Question: I'm trying to get my layout to look like this:

My class containing this code extends Linelayout itself and adds the different elements with addView
'''
setLayoutParams(new LayoutParams(LayoutParams.FILL_PARENT, LayoutParams.WRAP_CONTENT));
LinearLayout line = new LinearLayout(context);
line.setLayoutParams(new LayoutParams(LayoutParams.FILL_PARENT, LayoutParams.WRAP_CONTENT));
viewVerLabels = new VerLabelsView(context);
// add y axis linearlayout & graphview
line.addView(viewVerLabels);
line.addView(new GraphViewContentView(context), new LayoutParams(LayoutParams.FILL_PARENT, LayoutParams.WRAP_CONTENT, 1));
line.setOrientation(LinearLayout.HORIZONTAL);
// add to main linearlayout
addView(line);
LinearLayout line2 = new LinearLayout(context);
line2.setLayoutParams(new LayoutParams(LayoutParams.FILL_PARENT, LayoutParams.WRAP_CONTENT));
viewHorLabels = new HorLabelsView(context);
setOrientation(LinearLayout.VERTICAL);
// add x axis labels
line2.addView(viewHorLabels);
// add to main linearlayout
addView(line2);
'''
My XML file
'''
<?xml version="1.0" encoding="utf-8"?>
<LinearLayout
xmlns:android="http://schemas.android.com/apk/res/android"
android:id="@+id/graph2"
android:layout_width="fill_parent"
android:layout_height="250dp"
android:orientation="vertical" />
'''
With this code I get the Y axis labels and the graph to appear, but the X axis labels are missing
I can't seem to get what I want, I've tried several combinations, what am I doing wrong
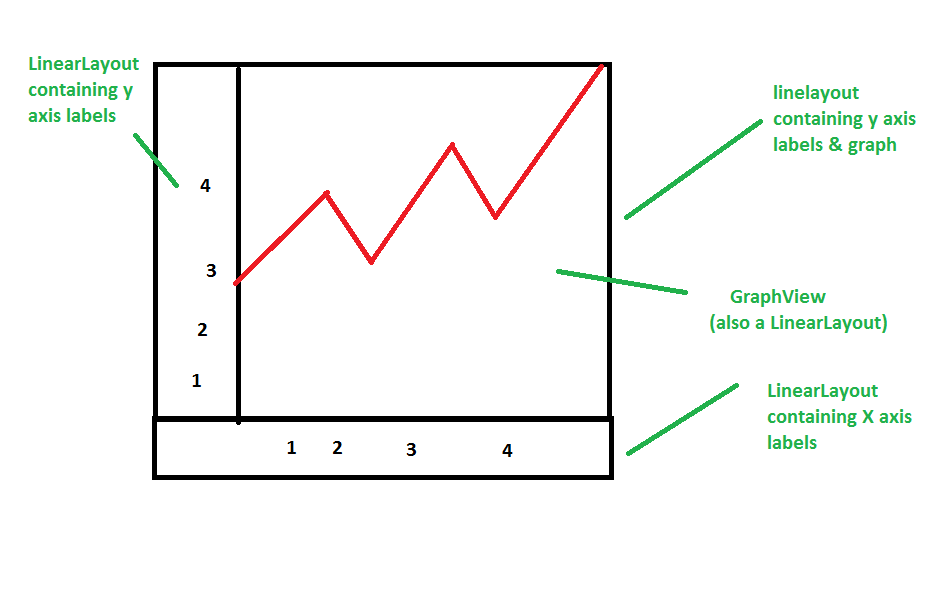
Answer: Here's my code that allowed me to get round the problem
'''
graphViewStyle = new GraphViewStyle();
paint = new Paint();
graphSeries = new ArrayList<GraphViewSeries>();
setLayoutParams(new LayoutParams(LayoutParams.FILL_PARENT, LayoutParams.WRAP_CONTENT));
setOrientation(LinearLayout.VERTICAL);
LinearLayout line = new LinearLayout(context);
line.setLayoutParams(new LayoutParams(LayoutParams.FILL_PARENT, LayoutParams.WRAP_CONTENT));
line.setOrientation(LinearLayout.HORIZONTAL);
LinearLayout line2 = new LinearLayout(context);
line2.setLayoutParams(new LayoutParams(LayoutParams.FILL_PARENT, LayoutParams.WRAP_CONTENT));
line2.setOrientation(LinearLayout.HORIZONTAL);
txt = new TextView(mContext);
addView(txt);
GraphViewContentView graphContentView = new GraphViewContentView(context);
graphContentView.setLayoutParams(new LayoutParams(LayoutParams.WRAP_CONTENT, 260, 1));
line.addView(graphContentView);
viewVerLabels = new VerLabelsView(context);
viewVerLabels.setLayoutParams(new LayoutParams(30, 260));
viewHorLabels = new HorLabelsView(context);
viewHorLabels.setLayoutParams(new LayoutParams(LayoutParams.WRAP_CONTENT, 15));
line.addView(viewVerLabels);
addView(line);
line2.addView(viewHorLabels);
TextView v = new TextView(context);
v.setLayoutParams(new LayoutParams(30, 15));
line2.addView(v);
addView(line2);
'''